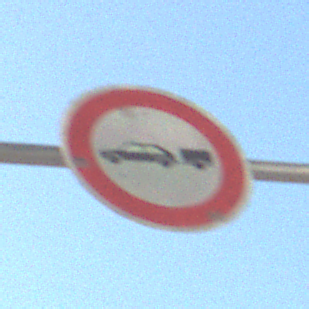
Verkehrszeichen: VerbotPersonenkraftwagenMitAnhaenger
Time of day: MorningAfternoon
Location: Outdoor (Suburban)
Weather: Clear
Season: NotSpecified
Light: Natural